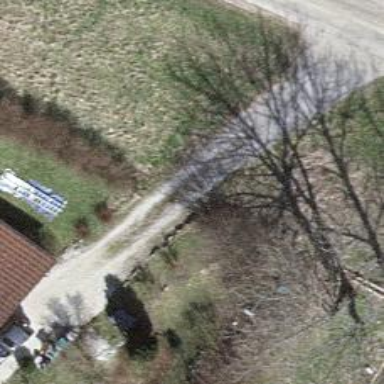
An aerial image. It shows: Driveway.